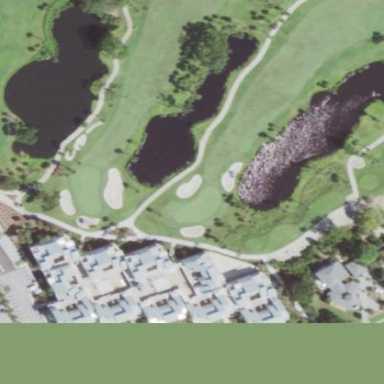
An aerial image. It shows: Water hazard in golf course. The hazard is natural water feature.